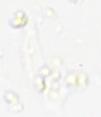
Label: Phaeocystis